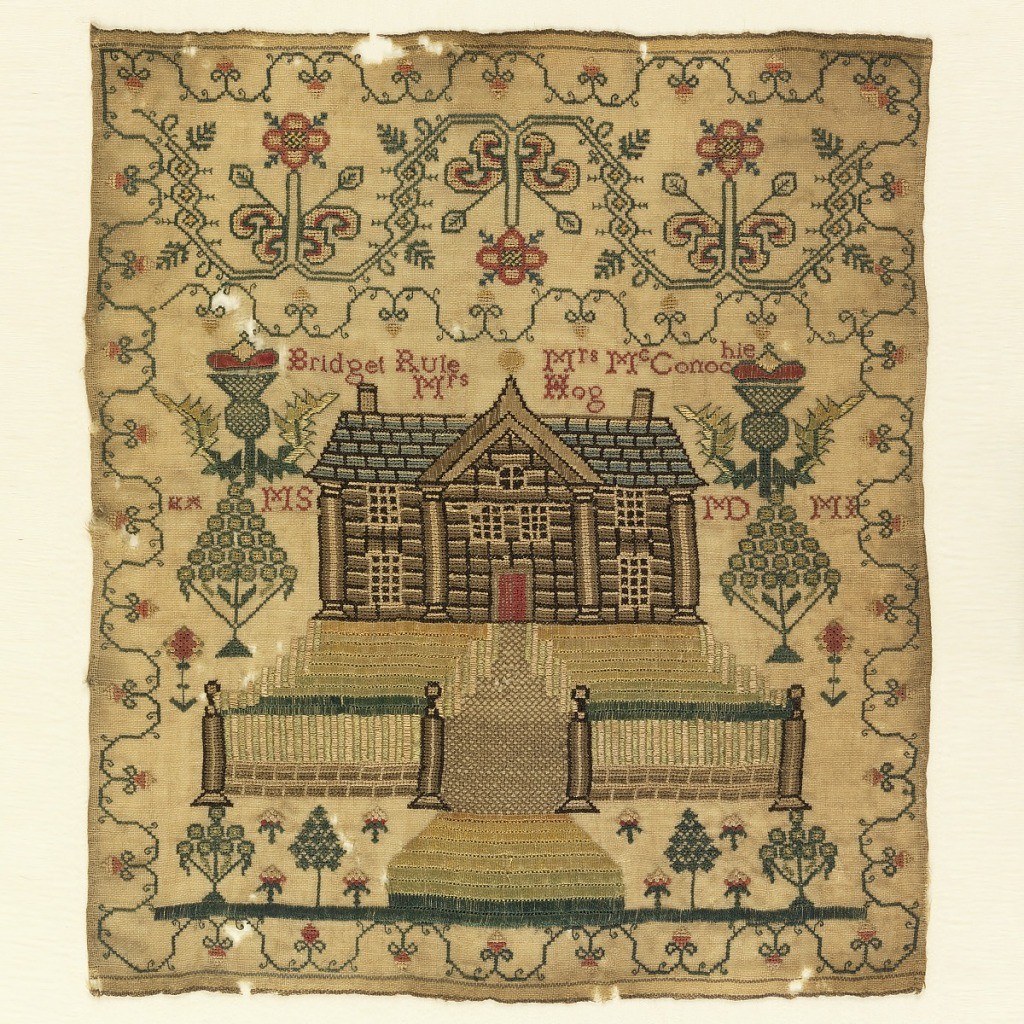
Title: Sampler
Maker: Bridget Rule, Scottish
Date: late 18th or early 19th century
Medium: silk embroidery on wool foundation Technique: embroidered in cross, satin, rococo, and double running stitches on plain weave foundation
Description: Building with four columns with thistle on each side and larger curving floral border at top.  Signature "Bridget Rule Mrs McConochie Mrs. Hog."